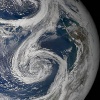
Label: cloud